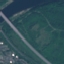
Land use / land cover class: Highway